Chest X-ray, AP view. Patient: 59 years old, sex F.
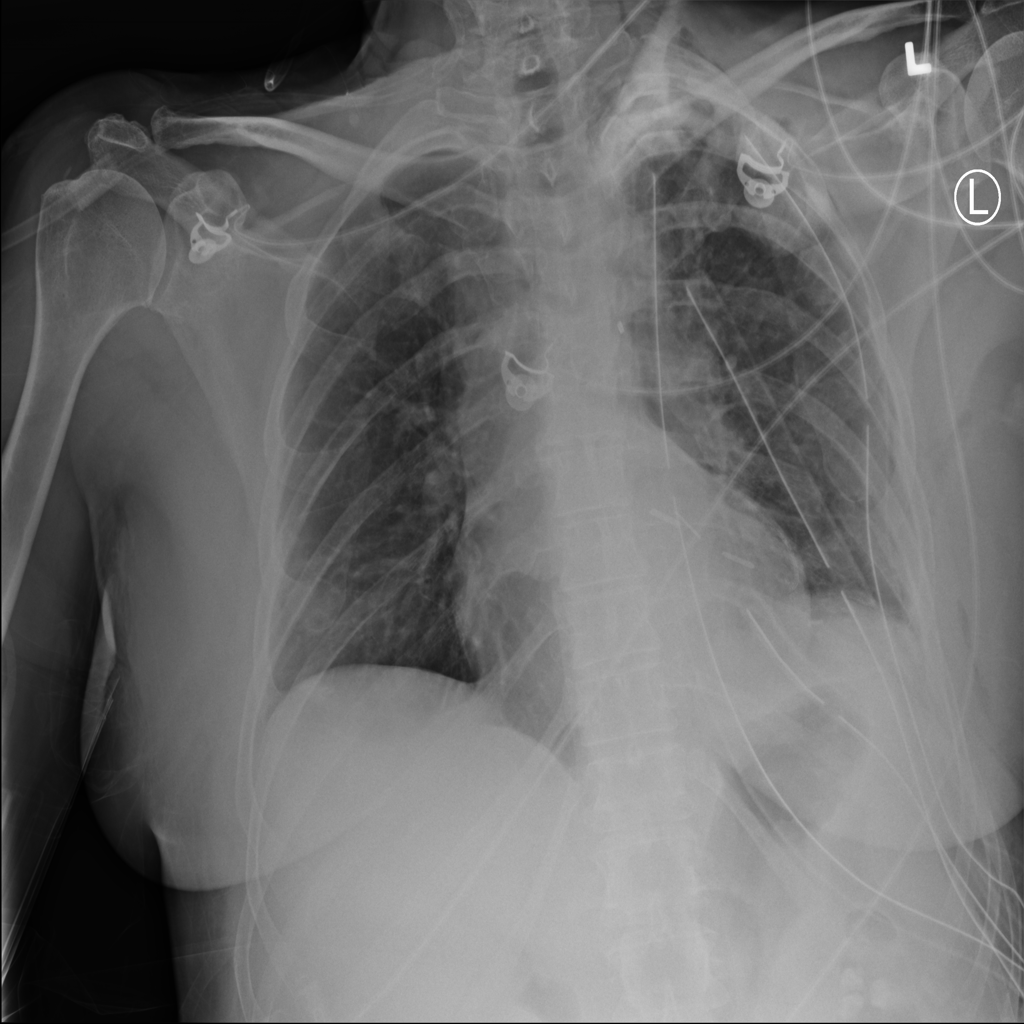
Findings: No Finding